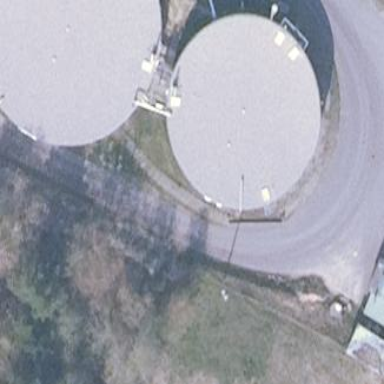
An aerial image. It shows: Building with storage tank.